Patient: sex F, age 55
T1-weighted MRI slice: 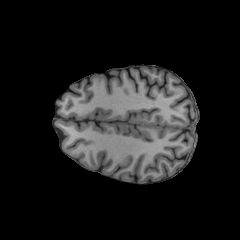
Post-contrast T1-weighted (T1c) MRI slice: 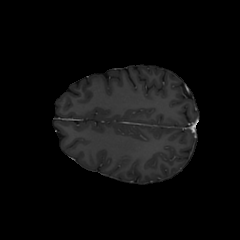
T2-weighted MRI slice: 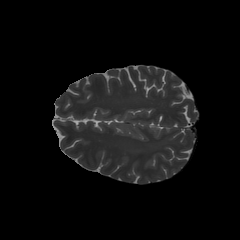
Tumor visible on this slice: no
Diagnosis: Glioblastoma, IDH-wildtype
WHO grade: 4